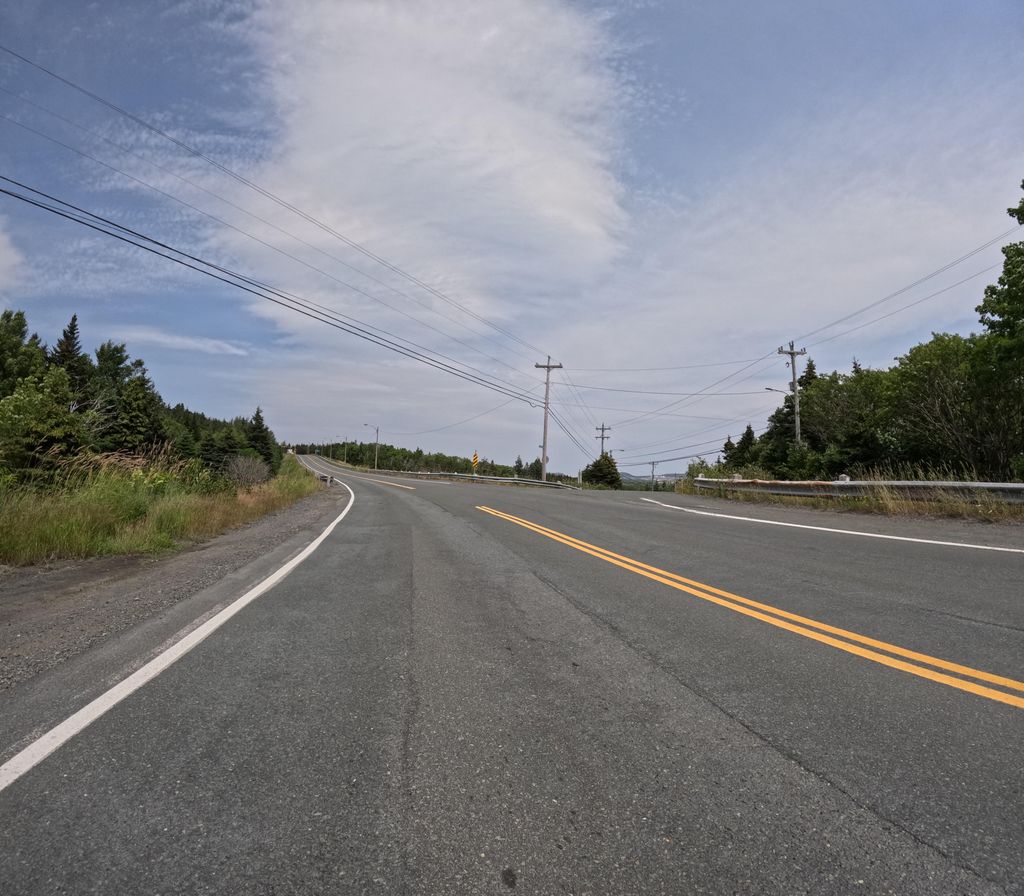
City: st_johns